Question: I've attached the relationship of the tables for this question. I need to find for every Set ID the second highest priced item. It seems to be difficult; can someone help me?
1. set_id is the primary key of Sets table.
2. dset_id is the primary key of Dset.
3. eff_dt_id is the primary key of Eff_dt table.
4. set_id is a foreign key in the Dset table, referencing set_id of Sets table.
5. dset_id is a foreign key in the Eff_dt and Dset_data_asgn tables, referencing the Dset table.
6. inst_id is the primary key of the Biz_tbl.
7. inst_id is the foreign key in Dset_data_asgn table, referencing Biz_tbl.
8. (dset_id, inst_id) is the composite primary key for Dset_data_asgn.

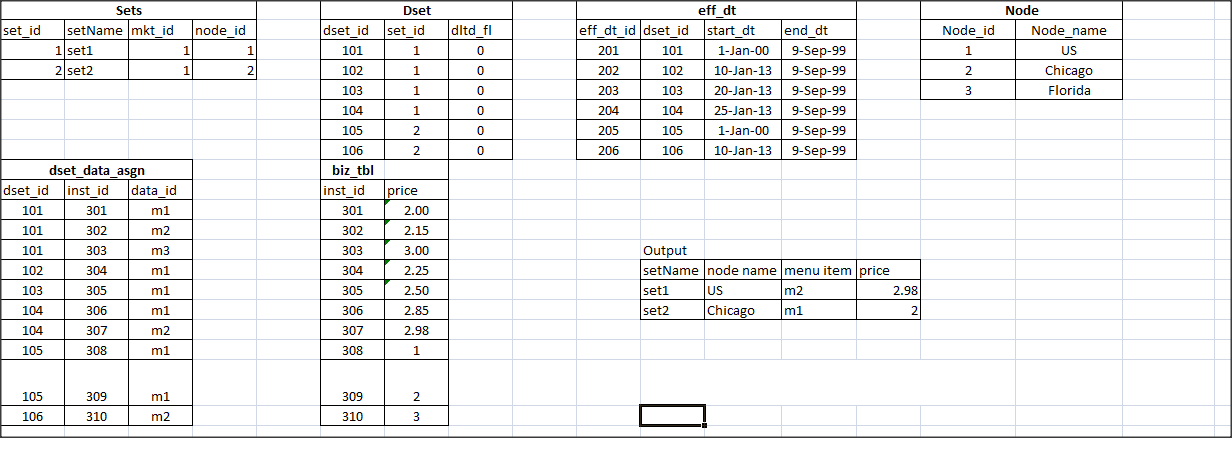
Answer: You need to select the maximum value within the data that is less than the actual maximum value. We can predict that there'll be several sub-queries involving MAX, therefore.
Also, since this is modestly complicated query, we can apply TDQD -- Test-Driven Query Design -- to solve the problem in stages.
## TDQD -- Test-Driven Query Design
### Step 1: General look at the joined tables
A first step is to join all the data in the five tables, just to get a feel for the data and how the joins will work:
'''
SELECT S.Set_ID,
S.SetName,
S.Node_ID,
N.Node_Name,
D.Dset_ID,
A.Data_ID,
B.Inst_ID,
B.Price
FROM Sets AS S
JOIN Node AS N ON S.Node_ID = N.Node_ID
JOIN Dset AS D ON S.Set_ID = D.Set_ID
JOIN Dset_Data_Asgn AS A ON D.Dset_ID = A.Dset_ID
JOIN Blz_Tbl AS B ON A.Inst_ID = B.Inst_ID
ORDER BY S.Set_ID, B.Price;
'''
Output:
'''
set_id setname node_id node_name dset_id data_id inst_id price
1 set1 1 US 101 m1 301 2.00
1 set1 1 US 101 m2 302 2.15
1 set1 1 US 102 m1 304 2.25
1 set1 1 US 103 m1 305 2.50
1 set1 1 US 104 m1 306 2.85
1 set1 1 US 104 m2 307 2.98 *
1 set1 1 US 101 m3 303 3.00
2 set2 2 Chicago 105 m1 308 1.00
2 set2 2 Chicago 105 m1 309 2.00 *
2 set2 2 Chicago 106 m2 310 3.00
'''
We can see that we will want to select the data from the two rows marked with a '*' at the end.
### Step 2: Find the maximum price for each Set ID
'''
SELECT D.Set_ID, MAX(B.Price) AS Price
FROM Dset AS D
JOIN Dset_Data_Asgn AS A ON D.Dset_ID = A.Dset_ID
JOIN Blz_Tbl AS B ON A.Inst_ID = B.Inst_ID
GROUP BY D.Set_ID
ORDER BY D.Set_ID;
'''
Output:
'''
set_id price
1 3.00
2 3.00
'''
### Step 3: Find the second maximum prices for each Set_ID
We need to use the previous query as a sub-query and join that result with a very similar query, leading to:
'''
SELECT D.Set_ID, MAX(B.Price) AS Price
FROM Dset AS D
JOIN Dset_Data_Asgn AS A ON D.Dset_ID = A.Dset_ID
JOIN Blz_Tbl AS B ON A.Inst_ID = B.Inst_ID
JOIN (SELECT D.Set_ID, MAX(B.Price) AS Price
FROM Dset AS D
JOIN Dset_Data_Asgn AS A ON D.Dset_ID = A.Dset_ID
JOIN Blz_Tbl AS B ON A.Inst_ID = B.Inst_ID
GROUP BY D.Set_ID
) AS M ON D.Set_ID = M.Set_ID AND B.Price < M.Price
GROUP BY D.Set_ID
ORDER BY D.Set_ID;
'''
Output:
'''
set_id price
1 2.98
2 2.00
'''
We've now got the Set_ID and the second maximum price; we just have to collect the other information. In fact, we're going to need to treat the previous query as (another) sub-query.
### Step 4: Collect the ID values and other data for the result
'''
SELECT S.Set_ID,
S.SetName,
S.Node_ID,
N.Node_Name,
D.Dset_ID,
A.Data_ID,
B.Inst_ID,
B.Price
FROM Sets AS S
JOIN Node AS N ON S.Node_ID = N.Node_ID
JOIN Dset AS D ON S.Set_ID = D.Set_ID
JOIN Dset_Data_Asgn AS A ON D.Dset_ID = A.Dset_ID
JOIN Blz_Tbl AS B ON A.Inst_ID = B.Inst_ID
JOIN (SELECT D.Set_ID, MAX(B.Price) AS Price
FROM Dset AS D
JOIN Dset_Data_Asgn AS A ON D.Dset_ID = A.Dset_ID
JOIN Blz_Tbl AS B ON A.Inst_ID = B.Inst_ID
JOIN (SELECT D.Set_ID, MAX(B.Price) AS Price
FROM Dset AS D
JOIN Dset_Data_Asgn AS A ON D.Dset_ID = A.Dset_ID
JOIN Blz_Tbl AS B ON A.Inst_ID = B.Inst_ID
GROUP BY D.Set_ID
) AS M ON D.Set_ID = M.Set_ID AND B.Price < M.Price
GROUP BY D.Set_ID
) AS X ON X.Set_ID = S.Set_ID AND X.Price = B.Price
ORDER BY S.Set_ID;
'''
Output:
'''
set_id setname node_id node_name dset_id data_id inst_id price
1 set1 1 US 104 m2 307 2.98
2 set2 2 Chicago 105 m1 309 2.00
'''
This data matches the desired output, but includes the various ID columns which aren't actually wanted. So the final step is to drop those columns from the SELECT statement, leading to
## The Final Query
'''
SELECT S.SetName,
N.Node_Name,
A.Data_ID AS MenuItem,
B.Price
FROM Sets AS S
JOIN Node AS N ON S.Node_ID = N.Node_ID
JOIN Dset AS D ON S.Set_ID = D.Set_ID
JOIN Dset_Data_Asgn AS A ON D.Dset_ID = A.Dset_ID
JOIN Blz_Tbl AS B ON A.Inst_ID = B.Inst_ID
JOIN (SELECT D.Set_ID, MAX(B.Price) AS Price
FROM Dset AS D
JOIN Dset_Data_Asgn AS A ON D.Dset_ID = A.Dset_ID
JOIN Blz_Tbl AS B ON A.Inst_ID = B.Inst_ID
JOIN (SELECT D.Set_ID, MAX(B.Price) AS Price
FROM Dset AS D
JOIN Dset_Data_Asgn AS A ON D.Dset_ID = A.Dset_ID
JOIN Blz_Tbl AS B ON A.Inst_ID = B.Inst_ID
GROUP BY D.Set_ID
) AS M ON D.Set_ID = M.Set_ID AND B.Price < M.Price
GROUP BY D.Set_ID
) AS X ON X.Set_ID = S.Set_ID AND X.Price = B.Price
ORDER BY S.SetName;
'''
## Final Output
'''
setname node_name menuitem price
set1 US m2 2.98
set2 Chicago m1 2.00
'''
## Summary
The key point in the development was to build and test the queries step-by-step. The hardest step was step 3. It takes some practice to be able to devise a query like that, but after a few years (maybe twenty or so) it becomes second nature. But the step-wise refinement -- or test-driven development -- of complex queries is a necessity. You test each step as shown, to make sure the answer is what you expect. If it isn't correct, you modify the current query, or you go back and modify prior queries if you realize that they were not precisely what you needed after all.
I really did create the final query in those separate stages. I wouldn't consider doing it otherwise. You can search for TDQD (optionally in tag '[sql]') and you'll see other examples of developing complex queries step-by-step.
### SQL to create and load the schema
'''
CREATE TABLE Node
(
Node_ID INTEGER NOT NULL PRIMARY KEY,
Node_Name CHAR(7) NOT NULL
);
CREATE TABLE Sets
(
Set_ID INTEGER NOT NULL PRIMARY KEY,
SetName CHAR(4) NOT NULL UNIQUE,
Mkt_ID INTEGER NOT NULL,
Node_ID INTEGER NOT NULL REFERENCES Node(Node_ID)
);
CREATE TABLE Dset
(
Dset_ID INTEGER NOT NULL PRIMARY KEY,
Set_ID INTEGER NOT NULL REFERENCES Sets(Set_ID),
Dltd_Fl INTEGER NOT NULL
);
CREATE TABLE Blz_Tbl
(
Inst_ID INTEGER NOT NULL PRIMARY KEY,
Price DECIMAL(5,2) NOT NULL
);
CREATE TABLE Dset_Data_Asgn
(
Dset_ID INTEGER NOT NULL REFERENCES Dset(Dset_ID),
Inst_ID INTEGER NOT NULL REFERENCES Blz_Tbl(Inst_ID),
PRIMARY KEY(Dset_ID, Inst_ID),
Data_ID CHAR(2) NOT NULL
);
INSERT INTO Node VALUES(1, 'US');
INSERT INTO Node VALUES(2, 'Chicago');
INSERT INTO Node VALUES(3, 'Florida');
INSERT INTO Sets VALUES(1, 'set1', 1, 1);
INSERT INTO Sets VALUES(2, 'set2', 1, 2);
INSERT INTO Dset VALUES(101, 1, 0);
INSERT INTO Dset VALUES(102, 1, 0);
INSERT INTO Dset VALUES(103, 1, 0);
INSERT INTO Dset VALUES(104, 1, 0);
INSERT INTO Dset VALUES(105, 2, 0);
INSERT INTO Dset VALUES(106, 2, 0);
INSERT INTO Blz_Tbl VALUES(301, 2.00);
INSERT INTO Blz_Tbl VALUES(302, 2.15);
INSERT INTO Blz_Tbl VALUES(303, 3.00);
INSERT INTO Blz_Tbl VALUES(304, 2.25);
INSERT INTO Blz_Tbl VALUES(305, 2.50);
INSERT INTO Blz_Tbl VALUES(306, 2.85);
INSERT INTO Blz_Tbl VALUES(307, 2.98);
INSERT INTO Blz_Tbl VALUES(308, 1.00);
INSERT INTO Blz_Tbl VALUES(309, 2.00);
INSERT INTO Blz_Tbl VALUES(310, 3.00);
INSERT INTO Dset_Data_Asgn VALUES(101, 301, 'm1');
INSERT INTO Dset_Data_Asgn VALUES(101, 302, 'm2');
INSERT INTO Dset_Data_Asgn VALUES(101, 303, 'm3');
INSERT INTO Dset_Data_Asgn VALUES(102, 304, 'm1');
INSERT INTO Dset_Data_Asgn VALUES(103, 305, 'm1');
INSERT INTO Dset_Data_Asgn VALUES(104, 306, 'm1');
INSERT INTO Dset_Data_Asgn VALUES(104, 307, 'm2');
INSERT INTO Dset_Data_Asgn VALUES(105, 308, 'm1');
INSERT INTO Dset_Data_Asgn VALUES(105, 309, 'm1');
INSERT INTO Dset_Data_Asgn VALUES(106, 310, 'm2');
'''